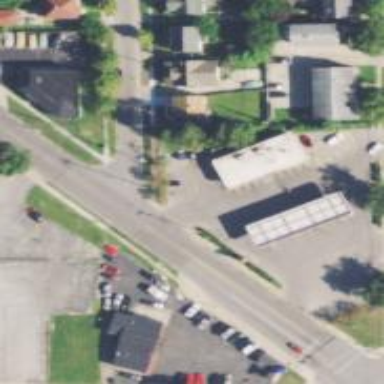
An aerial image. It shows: Convenience shop.